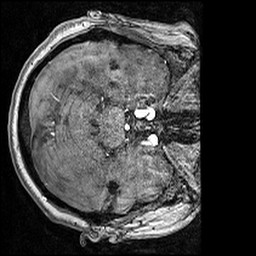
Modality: angio
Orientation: axial
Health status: ill
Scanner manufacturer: siemens
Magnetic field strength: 3 T
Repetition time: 0.023 s
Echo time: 0.00418 s